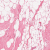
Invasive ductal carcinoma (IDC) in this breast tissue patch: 0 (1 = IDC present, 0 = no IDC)